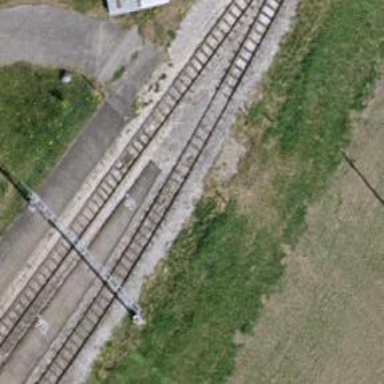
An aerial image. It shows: Level crossing along the railway.